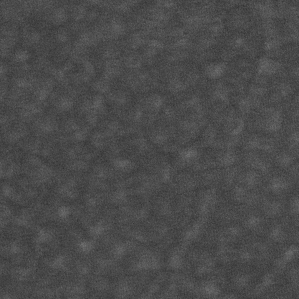
Label: frost